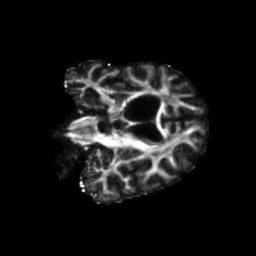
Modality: FA
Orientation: coronal
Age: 70
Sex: male
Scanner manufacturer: siemens
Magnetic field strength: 3 T
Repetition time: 5.47 s
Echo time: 0.0854 s